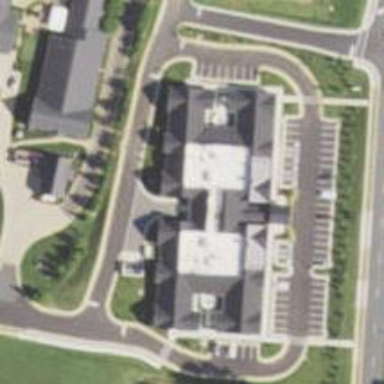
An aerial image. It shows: Terrace building serving as nursing home.